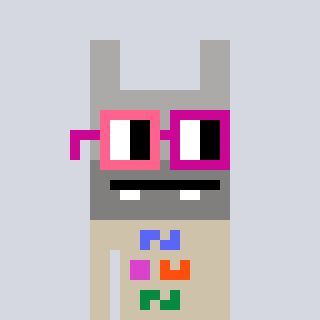
a pixel art character with square pink and red glasses, a rabbit-shaped head and a bege-colored body on a cool background